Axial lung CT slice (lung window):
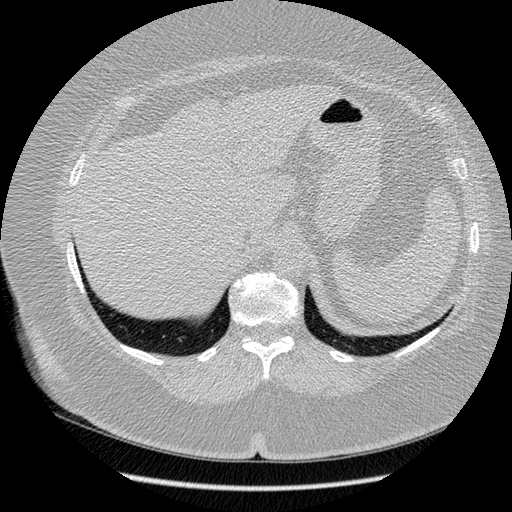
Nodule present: no